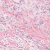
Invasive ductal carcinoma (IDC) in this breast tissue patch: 0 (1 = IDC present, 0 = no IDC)